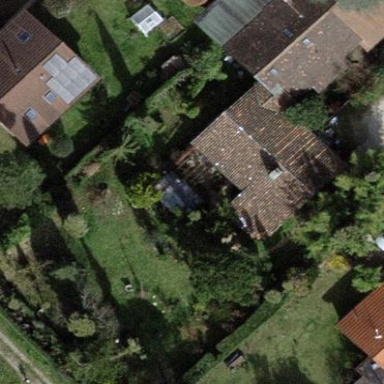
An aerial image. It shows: Garden enclosed by fence.